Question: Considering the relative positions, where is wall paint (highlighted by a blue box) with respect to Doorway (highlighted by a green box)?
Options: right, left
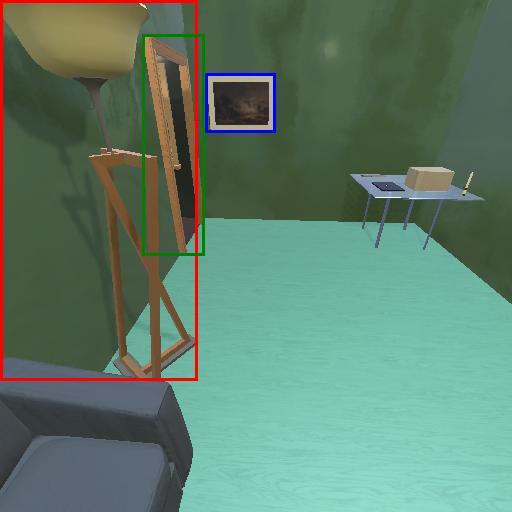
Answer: right